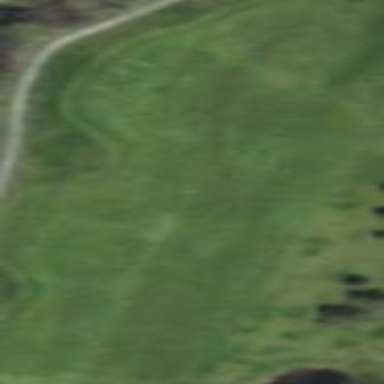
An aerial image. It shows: Grassy area designated as golf fairway.